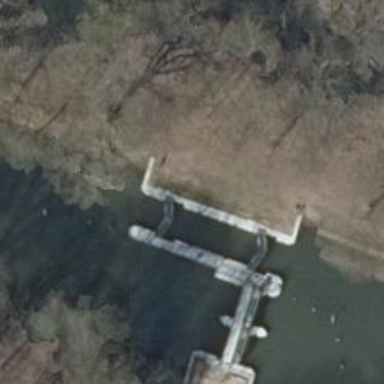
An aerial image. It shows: Lock gate on waterway.